Interaction volume radius: 5 \u00c5
Interaction volume height: 10 \u00c5
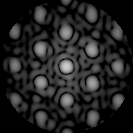
Disorder parameter: 0.2765